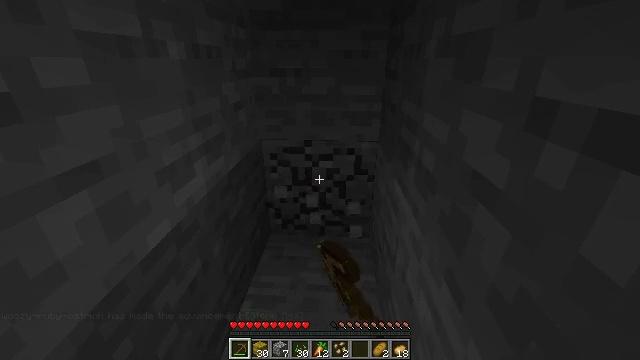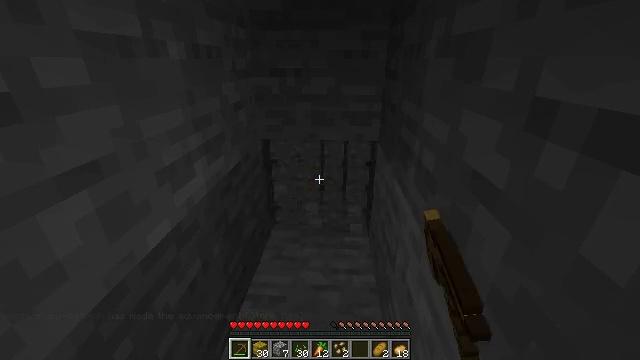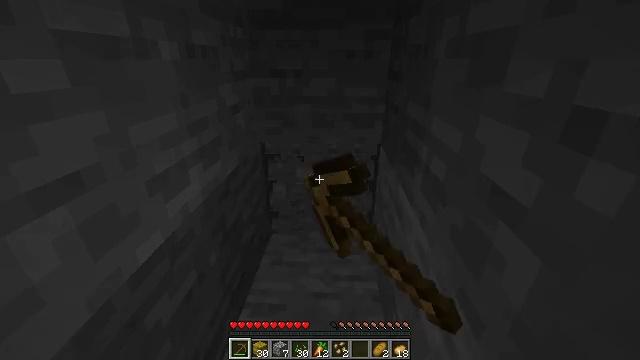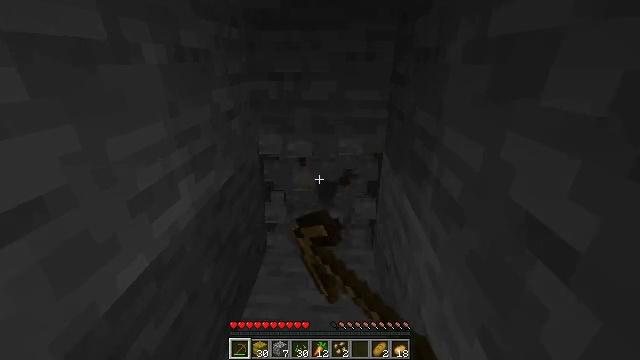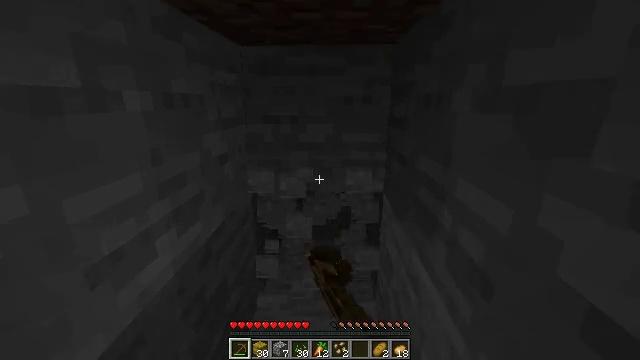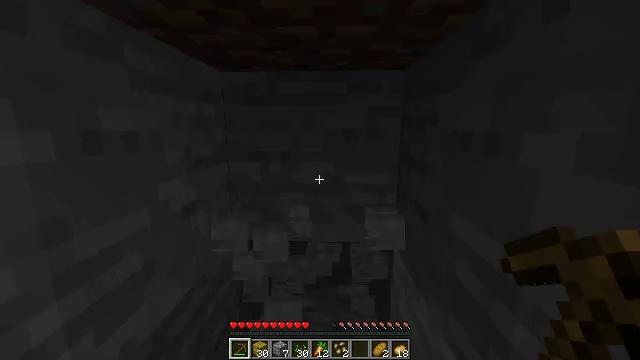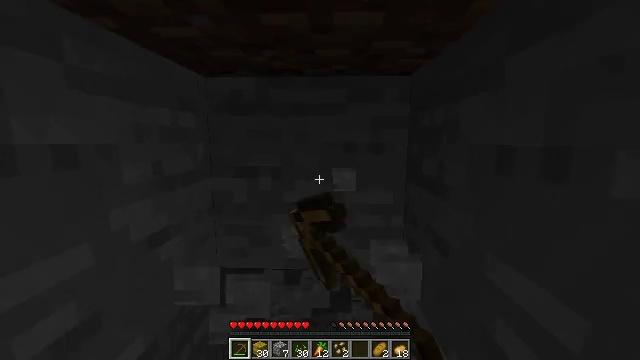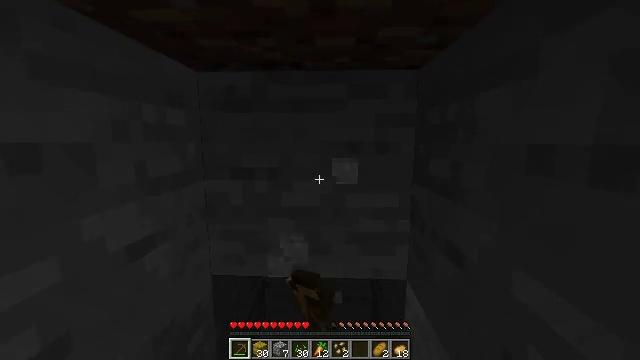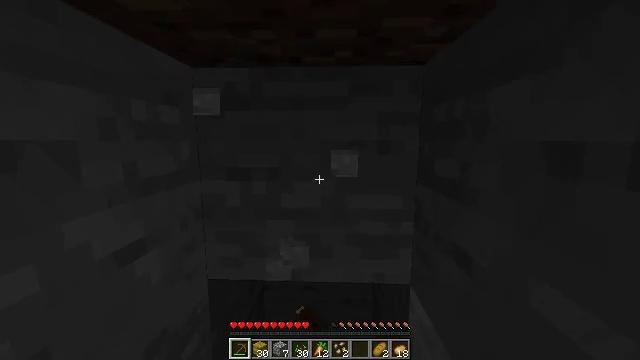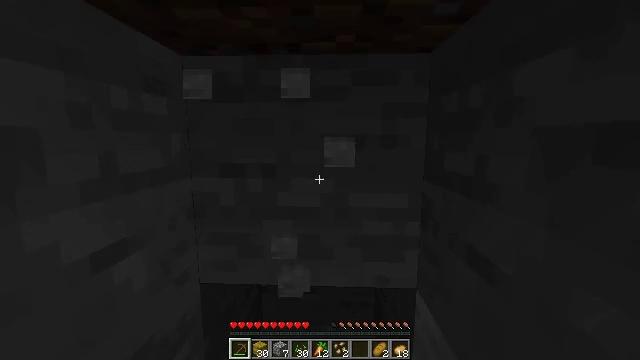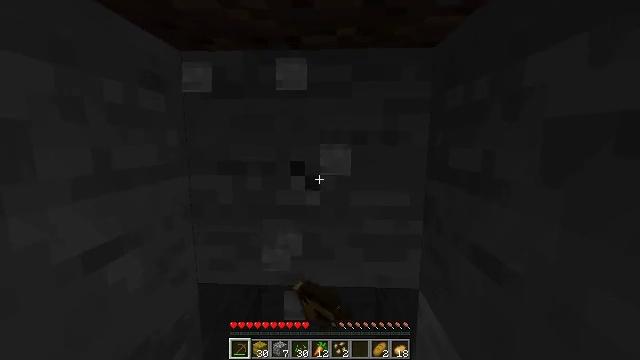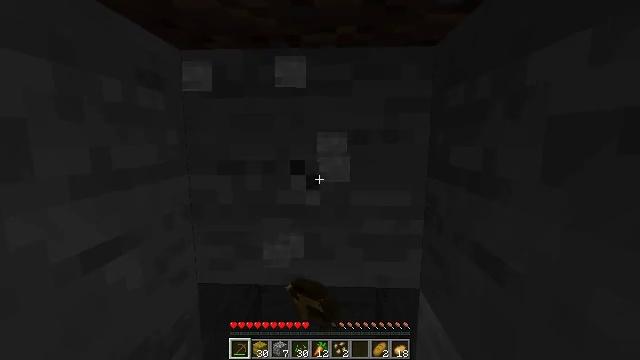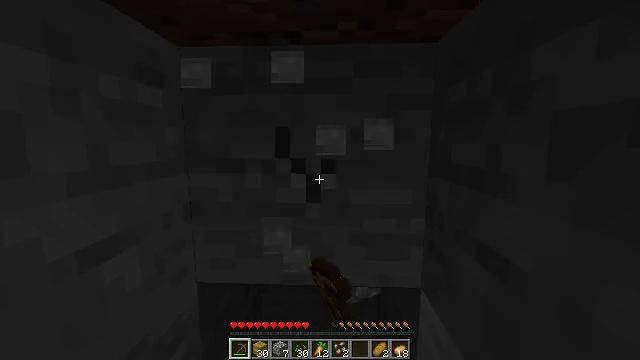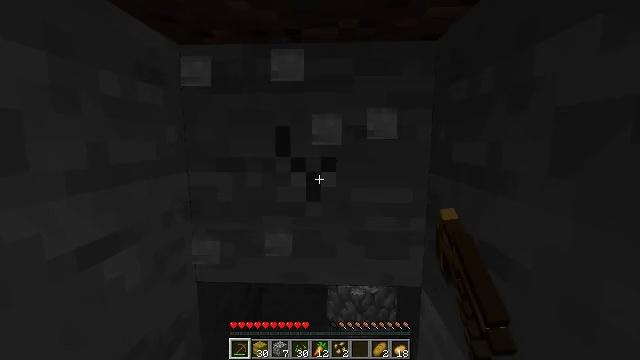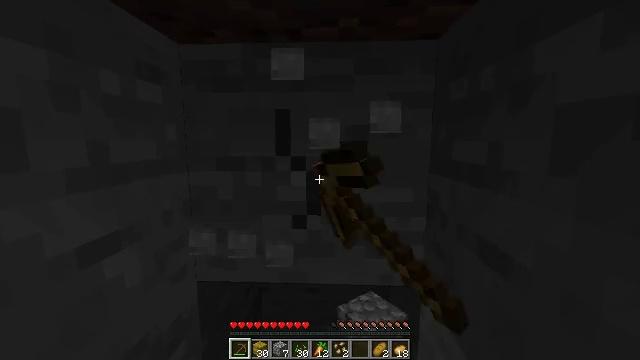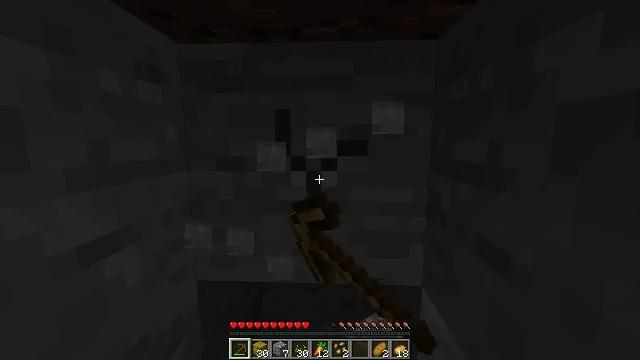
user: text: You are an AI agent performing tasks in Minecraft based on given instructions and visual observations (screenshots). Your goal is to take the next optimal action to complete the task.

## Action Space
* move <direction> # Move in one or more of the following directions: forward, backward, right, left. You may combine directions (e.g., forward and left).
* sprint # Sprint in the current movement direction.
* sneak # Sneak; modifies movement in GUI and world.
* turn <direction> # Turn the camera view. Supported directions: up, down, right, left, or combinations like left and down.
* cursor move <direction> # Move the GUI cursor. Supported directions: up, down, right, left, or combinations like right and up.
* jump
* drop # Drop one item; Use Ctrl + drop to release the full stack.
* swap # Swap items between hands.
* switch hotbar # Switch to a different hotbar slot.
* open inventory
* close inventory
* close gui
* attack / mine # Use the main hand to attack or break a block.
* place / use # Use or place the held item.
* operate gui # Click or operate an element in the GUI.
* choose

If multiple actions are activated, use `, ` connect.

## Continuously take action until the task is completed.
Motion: motion action
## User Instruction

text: Mine stone underground.
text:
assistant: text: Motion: attack / mine
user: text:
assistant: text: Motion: move forward, attack / mine
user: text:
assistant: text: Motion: move forward, attack / mine
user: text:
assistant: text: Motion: move forward, turn up, attack / mine
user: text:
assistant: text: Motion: move forward, turn up, attack / mine
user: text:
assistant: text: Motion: move forward, turn up, attack / mine
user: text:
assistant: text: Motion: attack / mine
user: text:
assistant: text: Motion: attack / mine
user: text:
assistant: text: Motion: attack / mine
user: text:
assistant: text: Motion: attack / mine
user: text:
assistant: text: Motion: attack / mine
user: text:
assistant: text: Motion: attack / mine
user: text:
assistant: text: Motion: attack / mine
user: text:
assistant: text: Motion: attack / mine
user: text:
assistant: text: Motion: attack / mine
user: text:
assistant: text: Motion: attack / mine
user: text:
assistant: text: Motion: attack / mine
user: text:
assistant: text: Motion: attack / mine
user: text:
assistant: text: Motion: attack / mine
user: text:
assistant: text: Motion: attack / mine
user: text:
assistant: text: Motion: attack / mine
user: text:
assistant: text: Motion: attack / mine
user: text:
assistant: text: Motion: attack / mine
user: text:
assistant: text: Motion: attack / mine
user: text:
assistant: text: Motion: attack / mine
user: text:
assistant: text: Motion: attack / mine
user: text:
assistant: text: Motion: attack / mine
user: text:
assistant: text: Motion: attack / mine
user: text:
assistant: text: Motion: attack / mine
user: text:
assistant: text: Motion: attack / mine